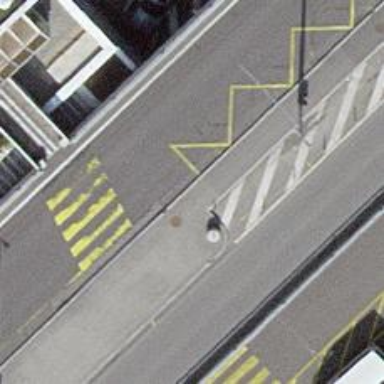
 there is sidewalk and public transport platform."